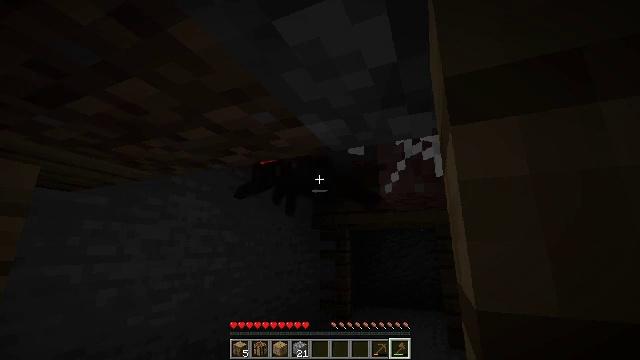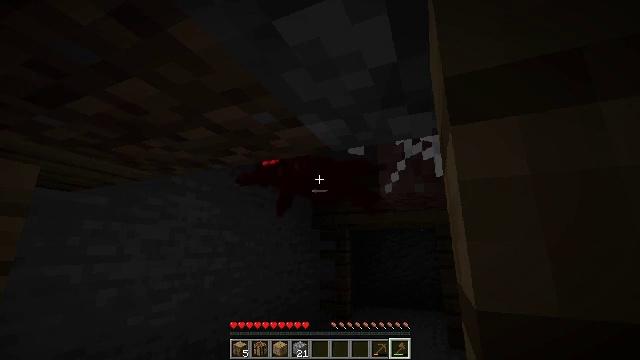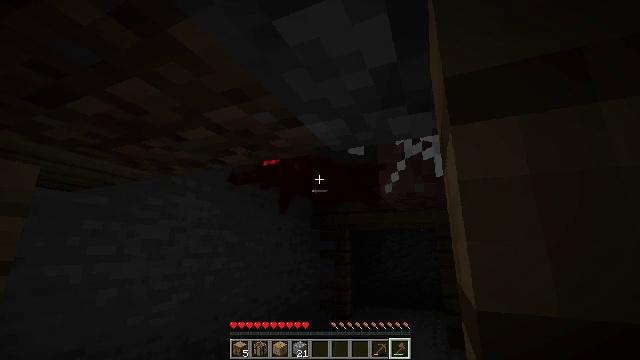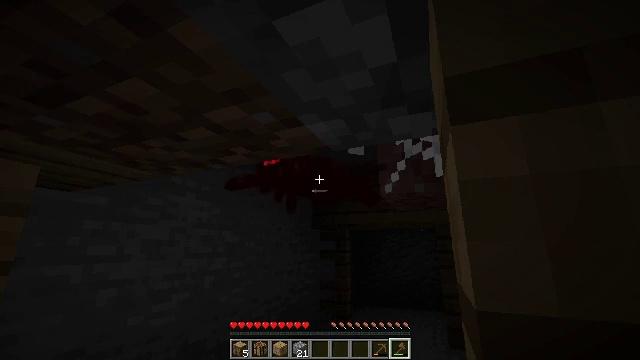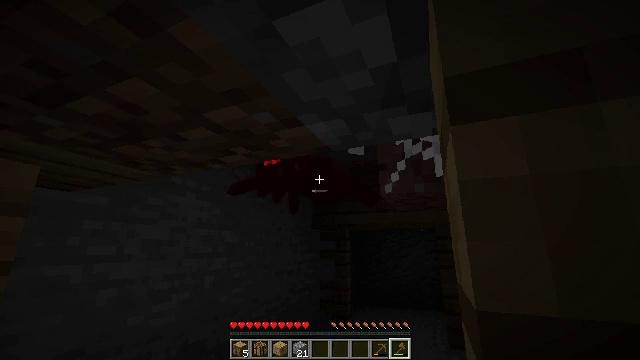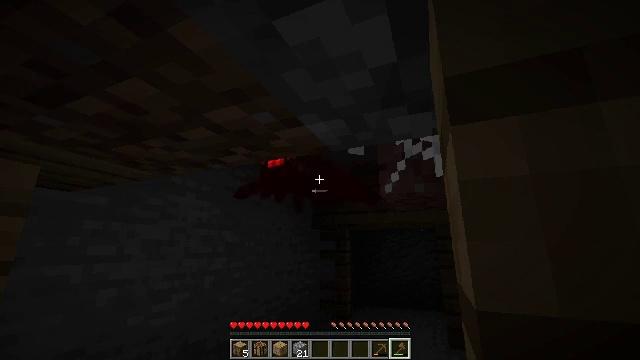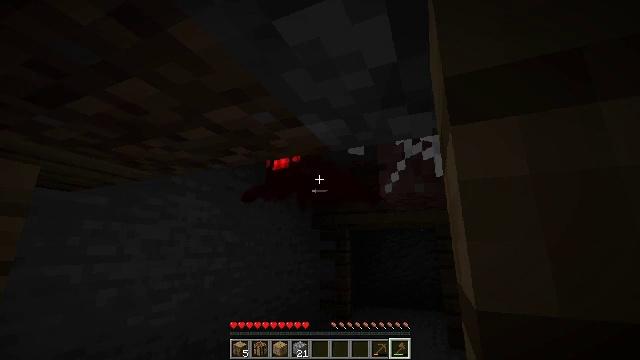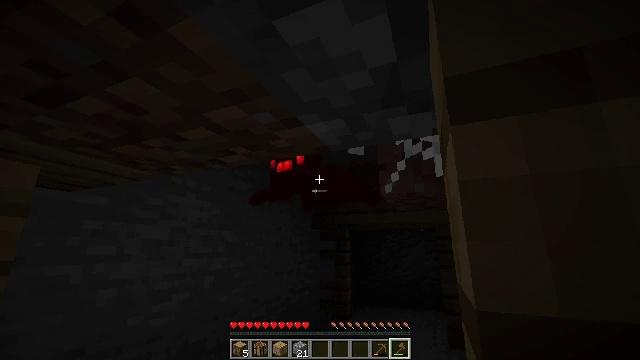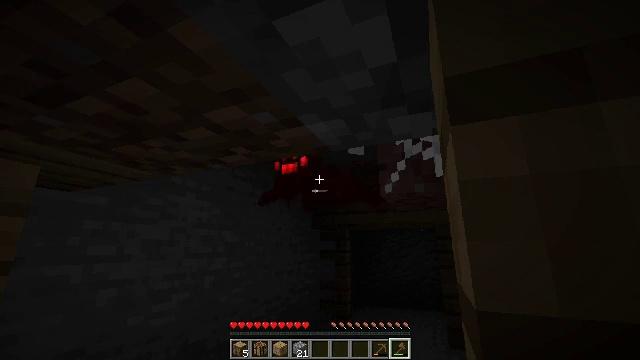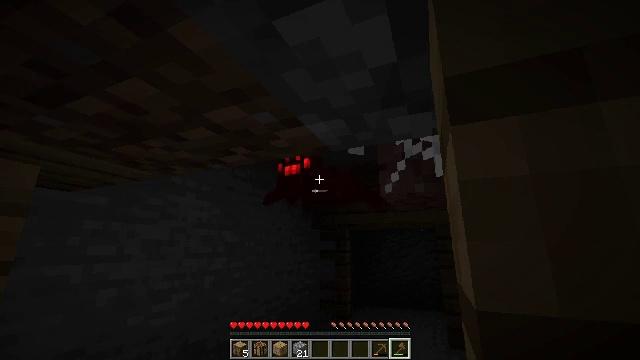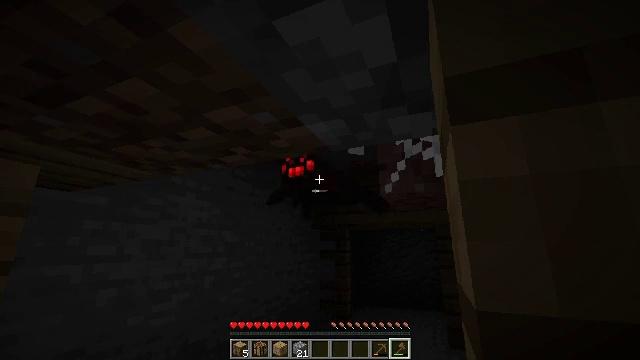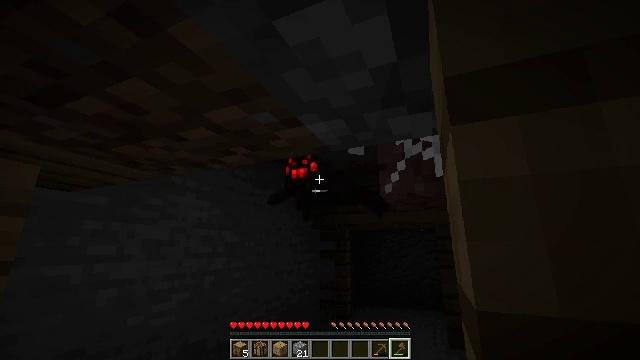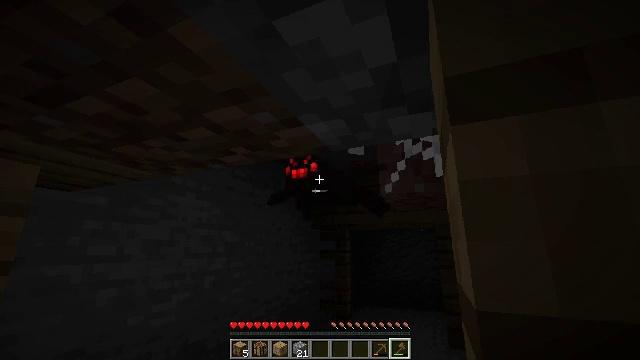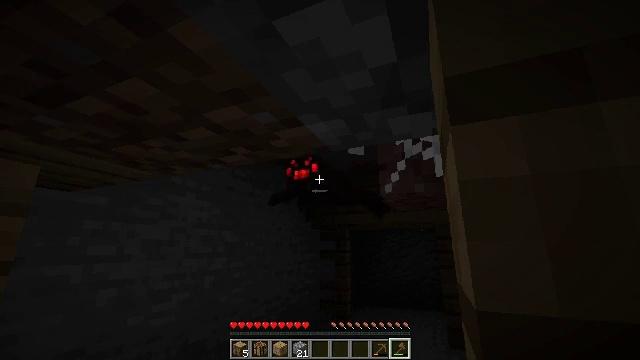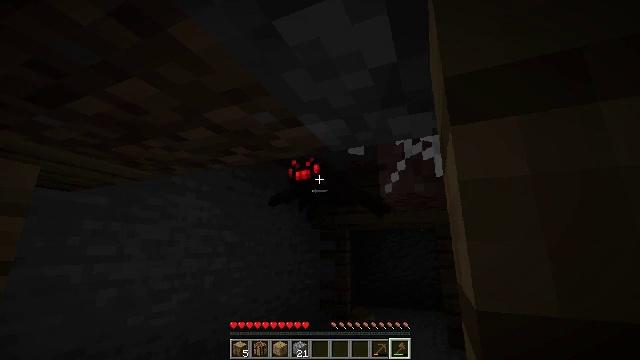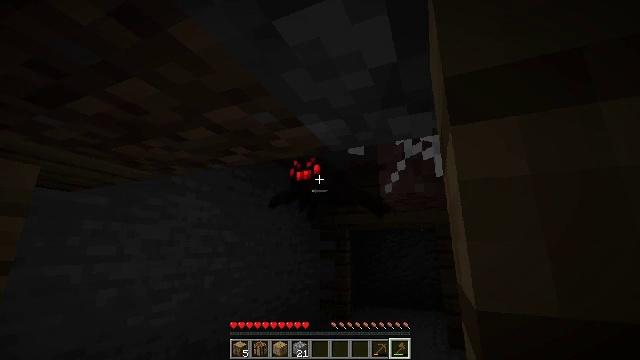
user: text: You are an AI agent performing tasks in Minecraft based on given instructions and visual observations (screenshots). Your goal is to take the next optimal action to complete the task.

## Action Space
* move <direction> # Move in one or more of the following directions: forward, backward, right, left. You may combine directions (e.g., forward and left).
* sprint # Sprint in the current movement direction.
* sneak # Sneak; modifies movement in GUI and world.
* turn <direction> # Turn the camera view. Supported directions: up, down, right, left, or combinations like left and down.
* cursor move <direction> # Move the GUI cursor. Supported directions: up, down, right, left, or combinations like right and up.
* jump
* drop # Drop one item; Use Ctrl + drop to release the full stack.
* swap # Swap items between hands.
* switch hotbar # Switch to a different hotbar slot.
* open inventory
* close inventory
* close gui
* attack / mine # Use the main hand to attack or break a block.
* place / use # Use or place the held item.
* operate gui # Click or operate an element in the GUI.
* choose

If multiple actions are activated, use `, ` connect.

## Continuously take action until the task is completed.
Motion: motion action
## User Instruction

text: Combat the spider.
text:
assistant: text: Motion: attack / mine
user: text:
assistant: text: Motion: attack / mine
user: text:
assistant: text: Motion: attack / mine
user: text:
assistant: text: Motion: attack / mine
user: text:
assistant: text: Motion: attack / mine
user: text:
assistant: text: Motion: attack / mine
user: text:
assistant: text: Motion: attack / mine
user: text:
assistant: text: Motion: attack / mine
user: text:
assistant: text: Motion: attack / mine
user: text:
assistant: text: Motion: attack / mine
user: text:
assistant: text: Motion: attack / mine
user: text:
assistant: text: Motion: no_op
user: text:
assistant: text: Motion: attack / mine
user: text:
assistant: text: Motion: attack / mine
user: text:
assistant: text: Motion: attack / mine
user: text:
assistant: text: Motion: no_op
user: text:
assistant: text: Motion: attack / mine
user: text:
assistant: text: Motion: attack / mine
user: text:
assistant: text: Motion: attack / mine
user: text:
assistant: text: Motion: no_op
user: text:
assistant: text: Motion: no_op
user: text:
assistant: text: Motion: attack / mine
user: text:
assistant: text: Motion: attack / mine
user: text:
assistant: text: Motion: attack / mine
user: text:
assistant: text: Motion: no_op
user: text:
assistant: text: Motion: attack / mine
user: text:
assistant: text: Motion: attack / mine
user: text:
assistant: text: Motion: attack / mine
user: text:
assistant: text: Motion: attack / mine
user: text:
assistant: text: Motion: no_op